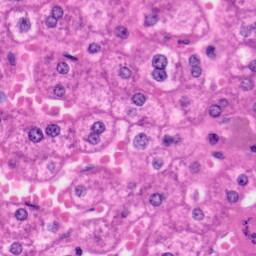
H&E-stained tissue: Liver